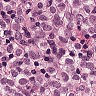
Metastatic tissue present: yes